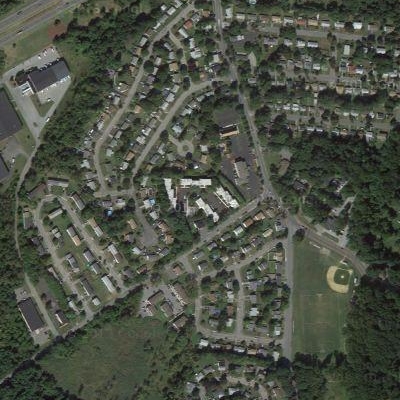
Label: fResident